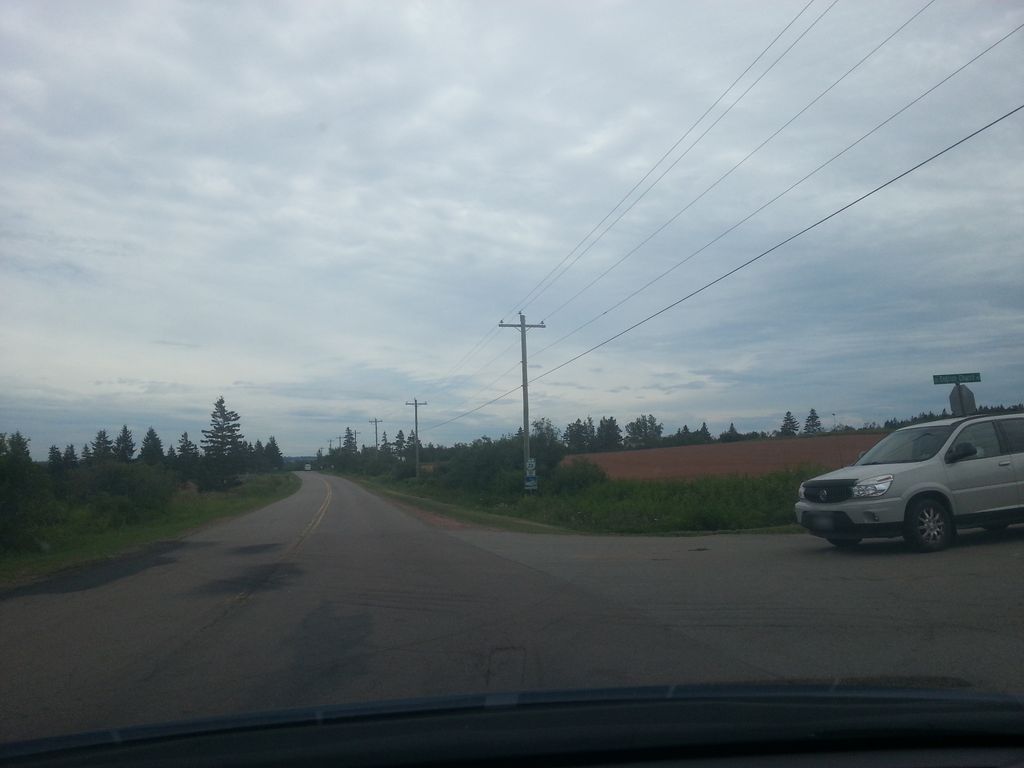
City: charlottetown